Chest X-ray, PA view. Patient: 24 years old, sex M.
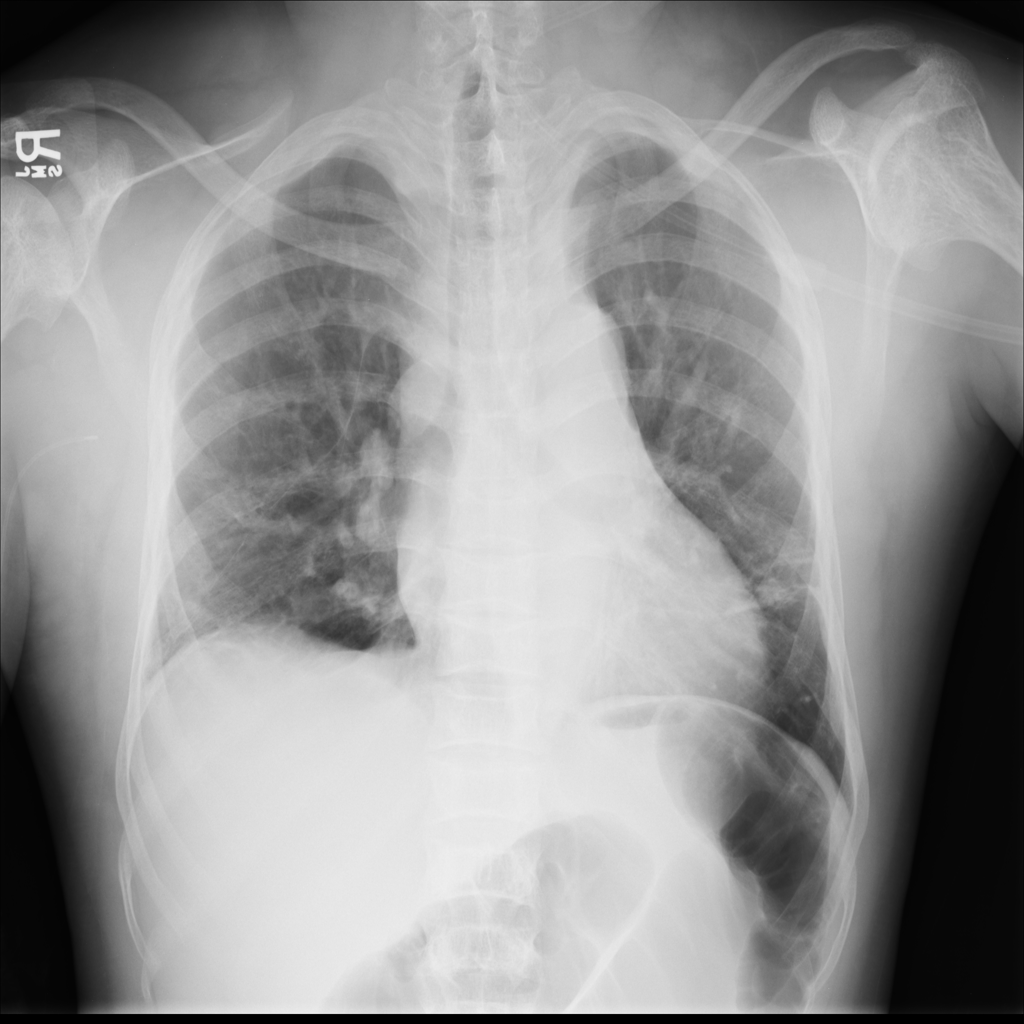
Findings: No Finding